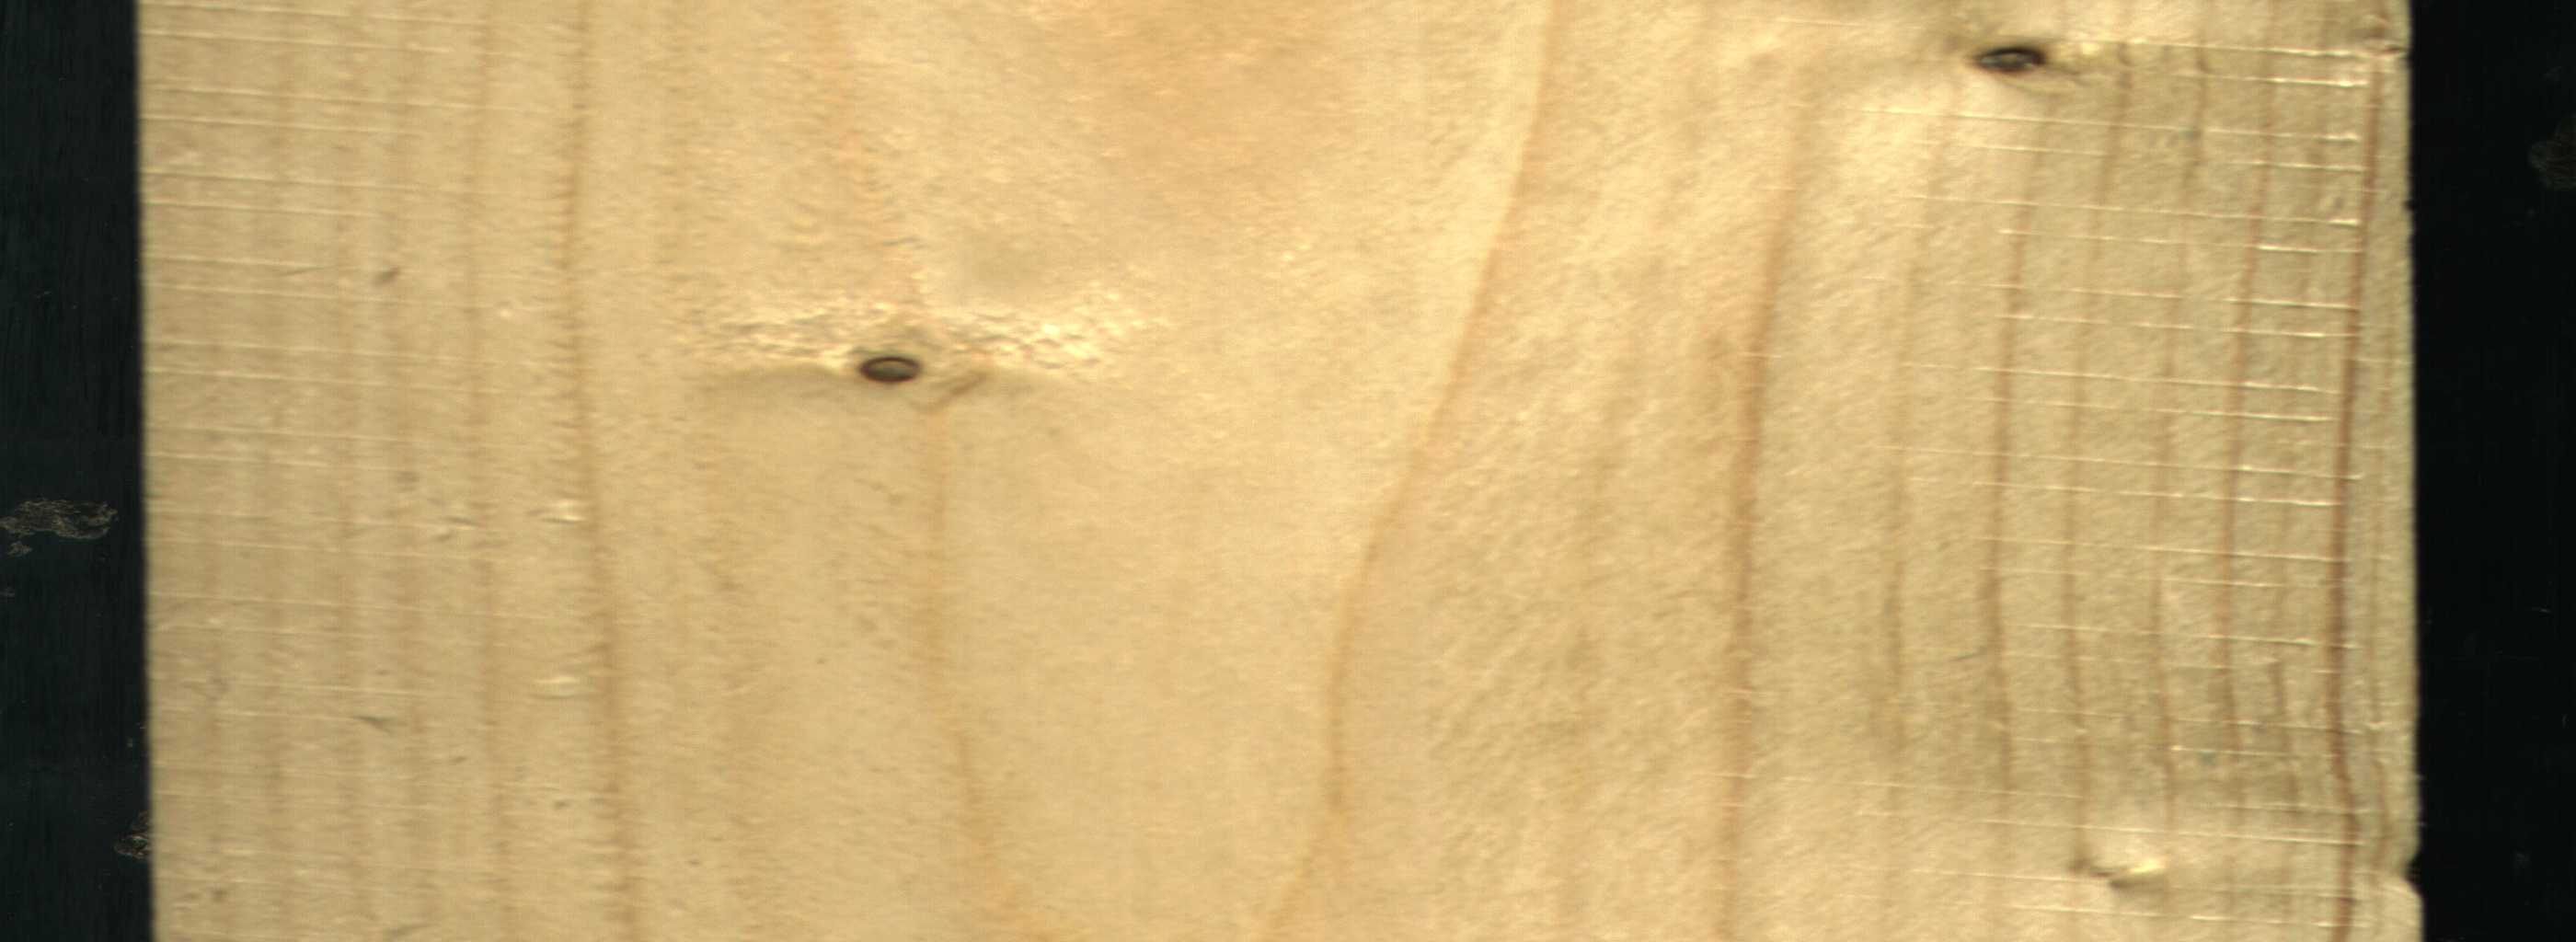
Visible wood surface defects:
Live_Knot
Live_Knot